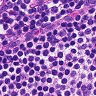
Metastatic tissue present: no